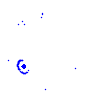
Particle: pion